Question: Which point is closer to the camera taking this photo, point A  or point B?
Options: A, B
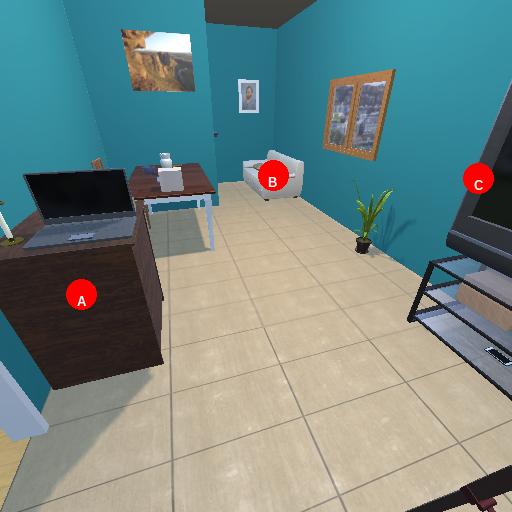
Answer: A